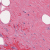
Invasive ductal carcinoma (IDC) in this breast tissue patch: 0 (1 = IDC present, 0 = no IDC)